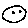
Label: moon